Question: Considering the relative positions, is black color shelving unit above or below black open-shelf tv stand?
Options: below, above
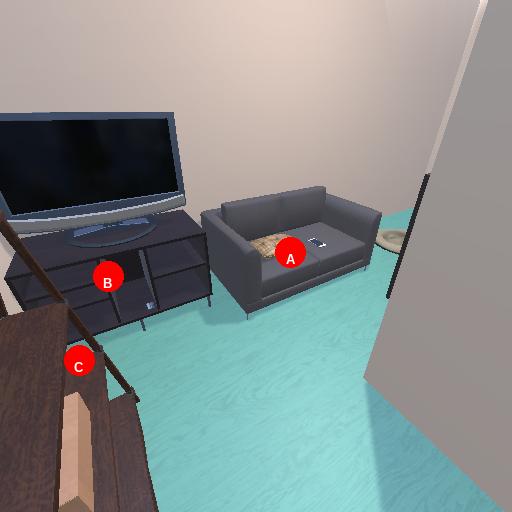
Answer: below